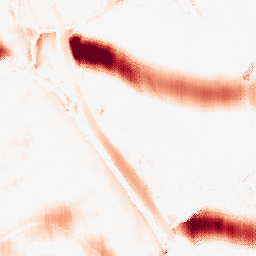
Category: morphological
Decomposition family: morphological_ellipse
Decomposition parameters: operation: opening
width: 50
height: 10
Upsampling method: regularized
Upsampling parameters: scale: 4
lambda_reg: 0.1
Upsampling scale: 4